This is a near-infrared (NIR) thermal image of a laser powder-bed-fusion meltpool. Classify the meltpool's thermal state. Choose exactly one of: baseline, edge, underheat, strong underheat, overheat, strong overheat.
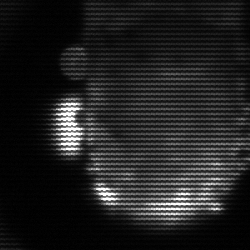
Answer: baseline